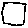
Label: square